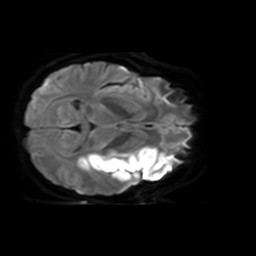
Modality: TRACE
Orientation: axial
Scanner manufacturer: philips
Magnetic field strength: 3 T
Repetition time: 3.08 s
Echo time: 0.076 s